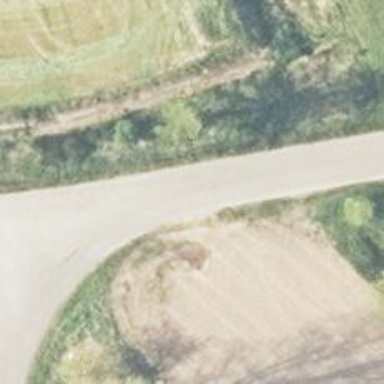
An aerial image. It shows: Unclassified road.